Field crop: maize
Growth stage: 2
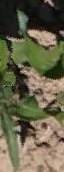
Species: maize